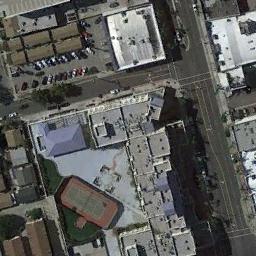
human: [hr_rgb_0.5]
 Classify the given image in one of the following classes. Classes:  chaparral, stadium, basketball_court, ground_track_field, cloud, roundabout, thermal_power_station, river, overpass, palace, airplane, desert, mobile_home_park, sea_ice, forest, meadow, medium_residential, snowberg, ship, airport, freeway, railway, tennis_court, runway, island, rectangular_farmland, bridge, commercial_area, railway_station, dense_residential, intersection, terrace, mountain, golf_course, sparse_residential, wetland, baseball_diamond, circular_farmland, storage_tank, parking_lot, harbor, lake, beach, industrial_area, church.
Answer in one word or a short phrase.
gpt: tennis_court